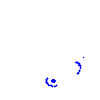
Particle: proton